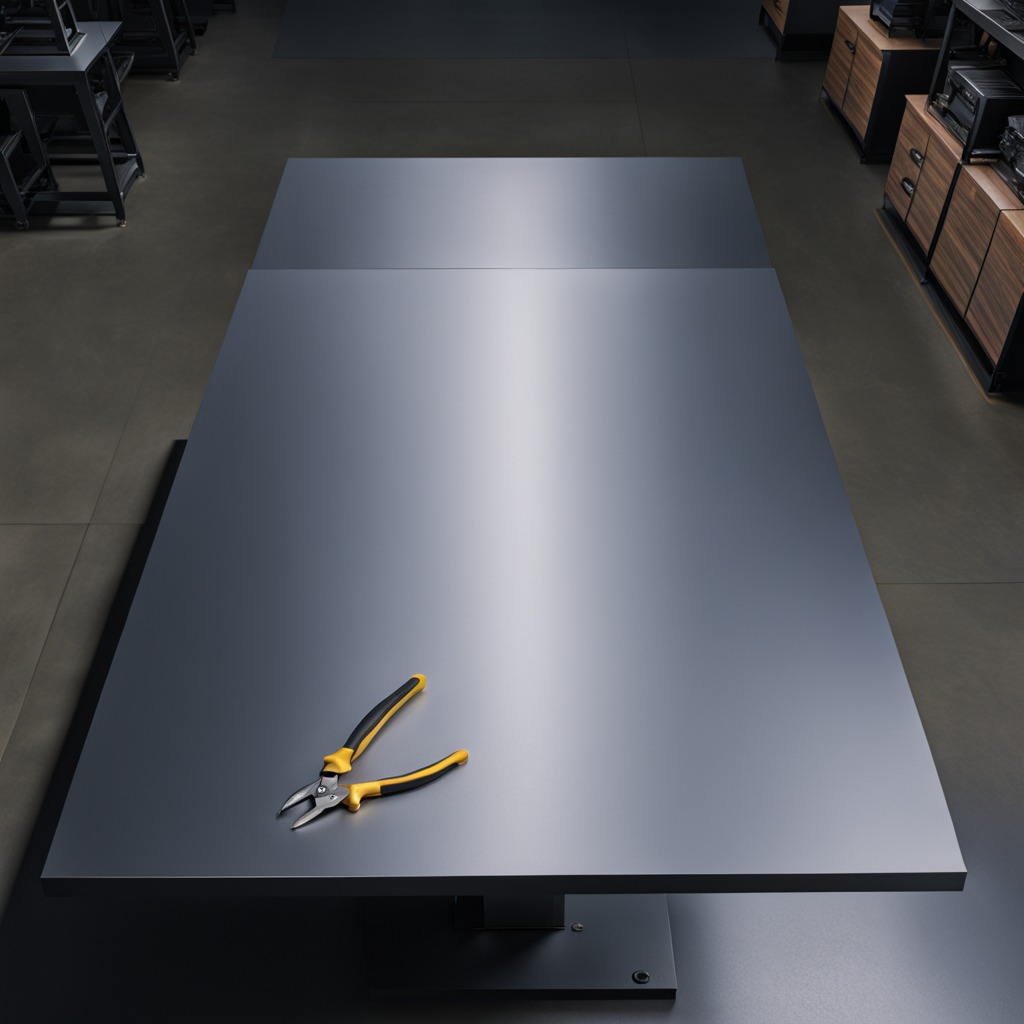
A plier is lying on the tabletop.